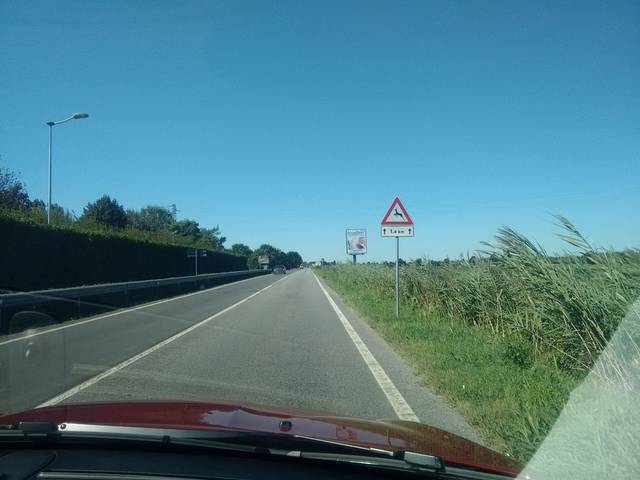
Region: Italy
Coordinates: 45.588, 12.844